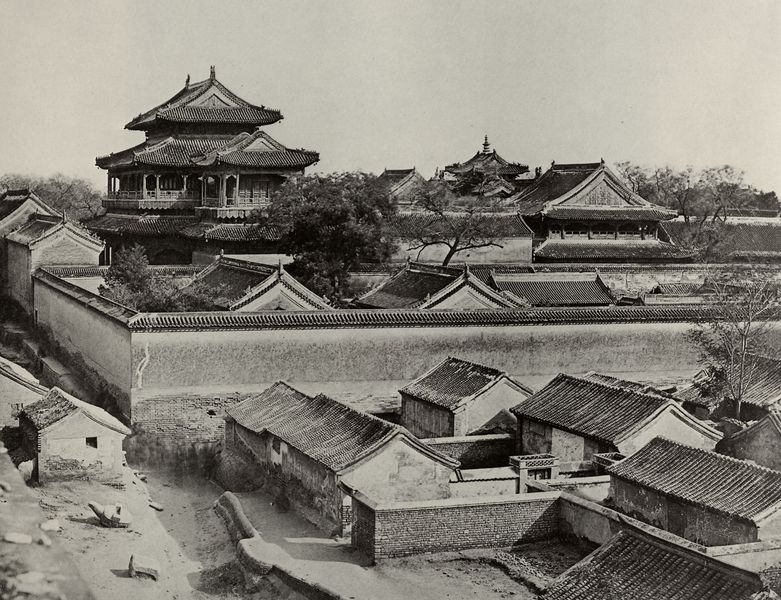
Titel: Ansicht des Confuzianischen Tempels vom An-ting Tor aus gesehen (Peking)
Künstler: Felice A. Beato
Schlagwörter: baum, gestein, himmel, schatten, wasser, weiß, bäume, sand, stadt, äste, fenster, geschwungen, grau, licht, raum, schwarz, strasse, säulen, tür, anlage, dach, gebäude, haus, wand, architektur, steine, häuser, zweige, brüstung, sträucher, wege, dachziegel, turm, garten, balkon, terrasse, japan, lehm, leer, risse, verlassen, dorf, dächer, giebel, mauer, ziegel, grenze, hof, hütten, sepia, vogelperspektive, häuschen, querformat, kaiser, einfach, spitz, hoch, menschenleer, tor, galerie, foto, fotografie, oben, photographie, wände, eingang, innenhof, türmchen, palast, draufsicht, festung, asien, schwarzweiß, photo, chinesisch, ostasien, china, sims, ziegelsteine, mauern, ziegeldach, verdorrt, stadtmauer, tempel, pavillion, stockwerke, wohnen, pagode, höfe, gegenstände, gemauert, ziegelstein, bekrönung, eingangstür, dachziegeln, grundstücke, von oben, asia, buddhismus, tibet, s/w, verboten, pagoden, kaiserpalast, peking, verbotene stadt, dachform, verbotene